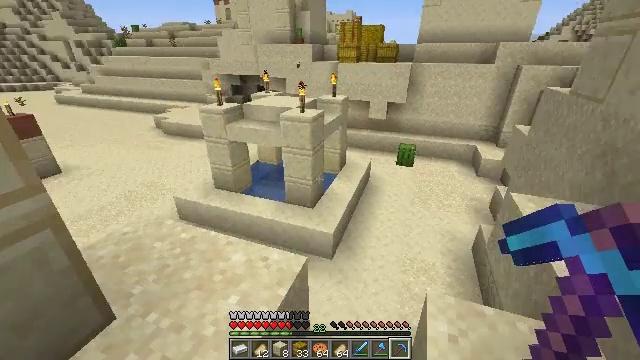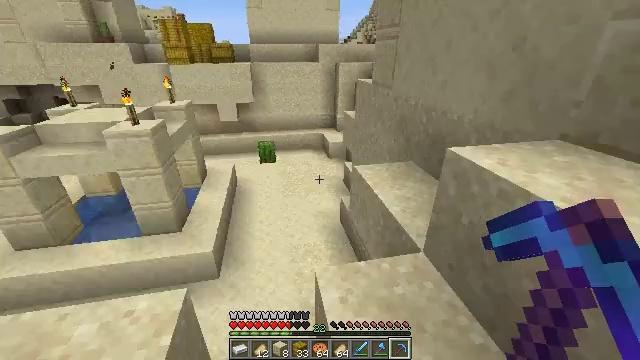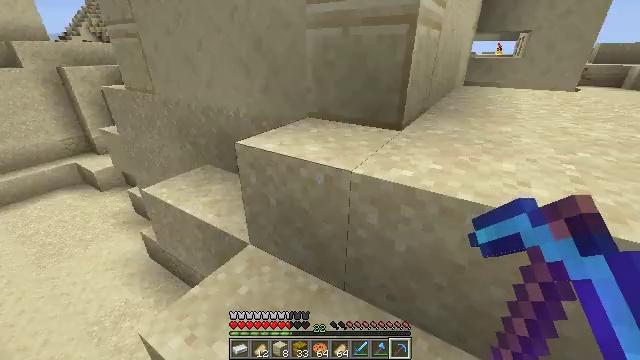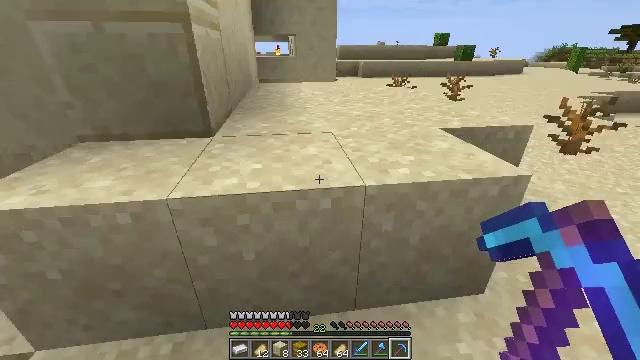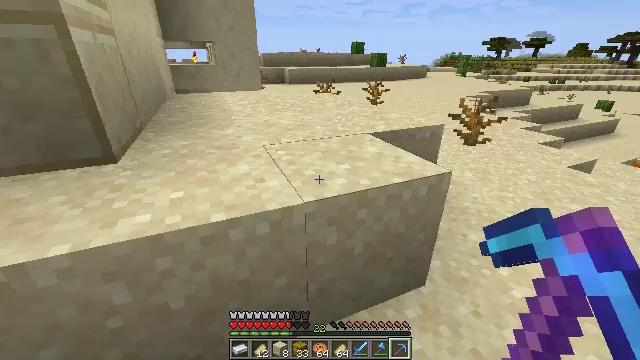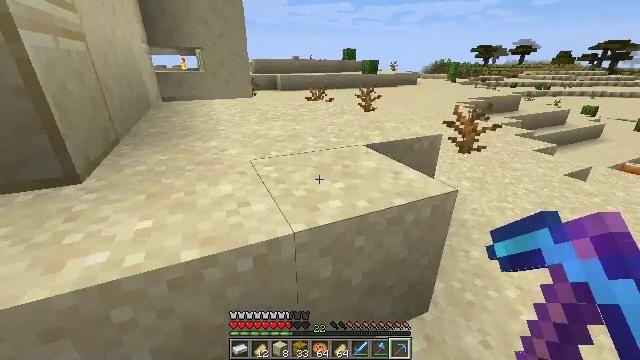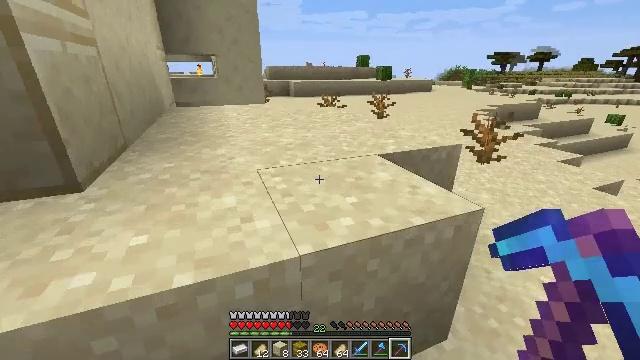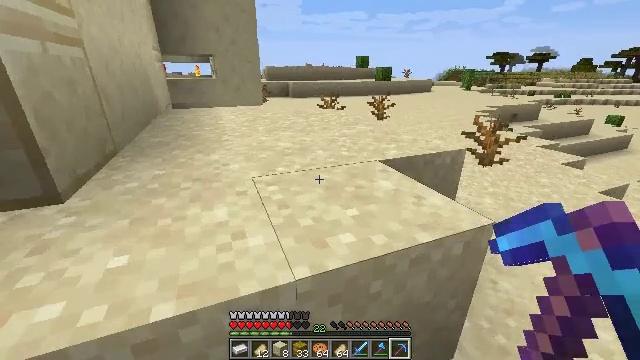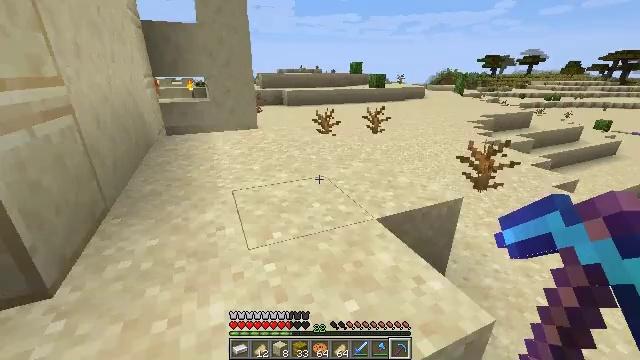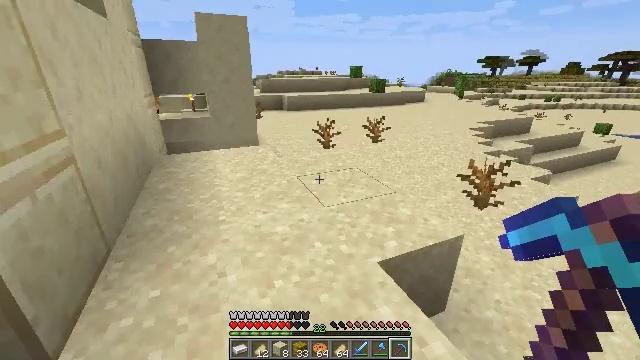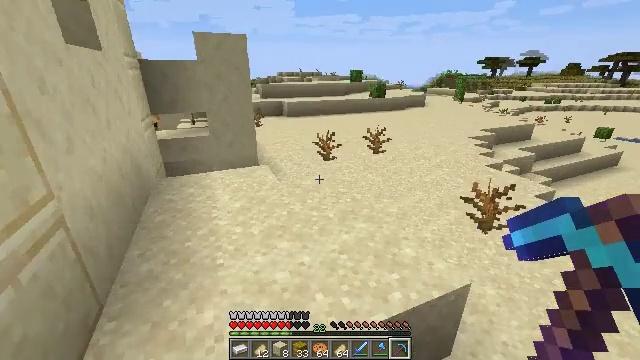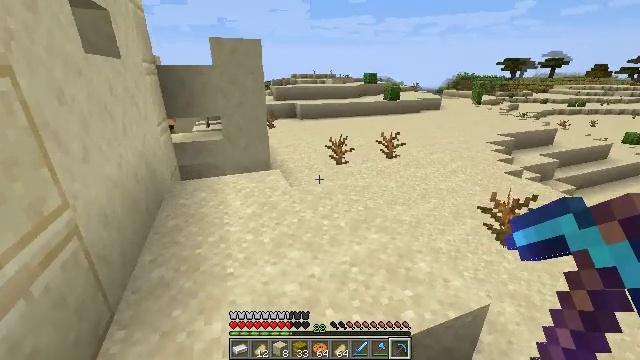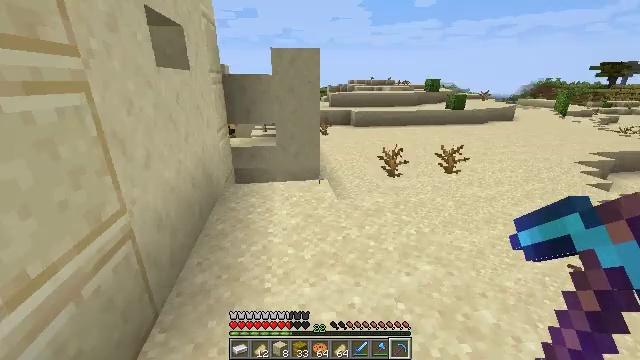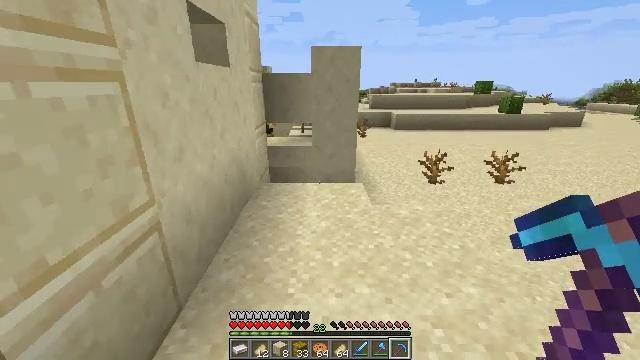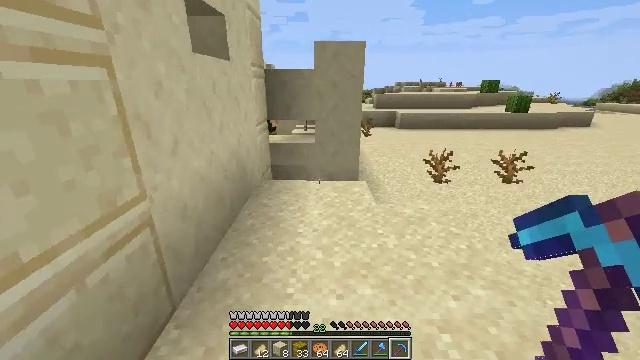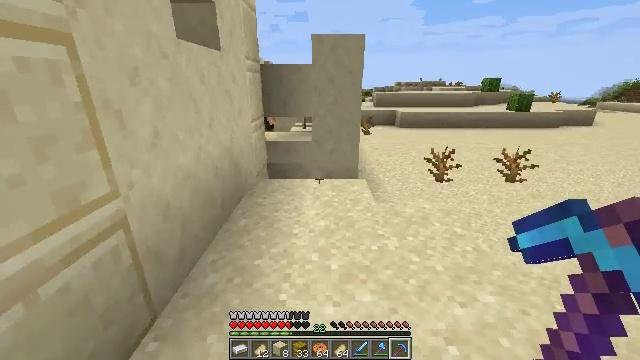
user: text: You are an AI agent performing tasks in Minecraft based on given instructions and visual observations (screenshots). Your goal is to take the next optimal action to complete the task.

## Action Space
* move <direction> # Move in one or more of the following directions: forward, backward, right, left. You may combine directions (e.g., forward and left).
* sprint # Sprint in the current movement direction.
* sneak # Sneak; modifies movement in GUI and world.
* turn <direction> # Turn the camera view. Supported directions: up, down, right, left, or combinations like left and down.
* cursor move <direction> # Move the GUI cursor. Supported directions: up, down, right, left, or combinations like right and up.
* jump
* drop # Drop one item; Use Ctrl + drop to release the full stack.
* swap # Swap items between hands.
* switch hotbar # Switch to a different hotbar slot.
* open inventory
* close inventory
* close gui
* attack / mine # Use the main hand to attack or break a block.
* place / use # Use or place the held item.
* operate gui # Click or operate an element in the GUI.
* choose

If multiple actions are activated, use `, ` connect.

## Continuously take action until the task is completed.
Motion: motion action
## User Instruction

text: Gather sand from the desert.
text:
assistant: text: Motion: turn right
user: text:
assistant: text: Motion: turn right
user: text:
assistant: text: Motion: move forward, turn right
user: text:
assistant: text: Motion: move forward, turn right and up
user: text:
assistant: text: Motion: move forward, turn right and up
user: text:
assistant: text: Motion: move forward, turn left and up
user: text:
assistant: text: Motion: move forward, jump
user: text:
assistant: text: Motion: move forward, turn right, jump
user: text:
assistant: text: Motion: move forward, jump
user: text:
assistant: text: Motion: move forward, jump
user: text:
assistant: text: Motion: move forward, turn left, jump
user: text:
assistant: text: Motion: move forward, turn left and up, jump
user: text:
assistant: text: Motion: move forward, turn left, jump
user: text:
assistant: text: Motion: move forward, jump
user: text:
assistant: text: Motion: move forward, sprint, jump
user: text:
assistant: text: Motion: move forward, sprint, jump
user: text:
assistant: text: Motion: move forward, sprint, jump
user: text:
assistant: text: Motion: move forward, sprint, jump
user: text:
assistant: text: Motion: move forward, jump
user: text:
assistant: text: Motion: move forward, jump
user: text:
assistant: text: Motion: move forward, jump
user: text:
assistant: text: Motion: move forward, turn right, jump
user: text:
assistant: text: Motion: move forward, turn right and down, jump
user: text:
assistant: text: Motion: move forward, turn right, jump
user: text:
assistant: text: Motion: move forward, jump
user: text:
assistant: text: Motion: move forward, jump
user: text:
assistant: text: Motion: move forward, jump
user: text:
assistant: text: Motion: move forward and move right, turn left, jump
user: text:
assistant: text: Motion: move forward and move right, turn left and down, jump
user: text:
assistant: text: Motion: move forward and move right, sprint, turn left, jump